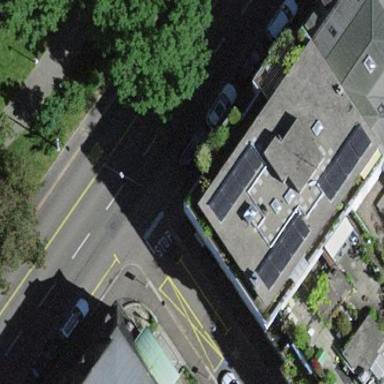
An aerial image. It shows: Terrace building.